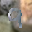
Label: 9